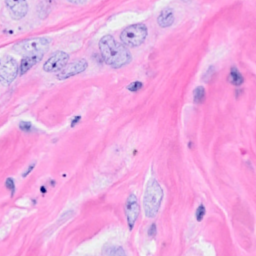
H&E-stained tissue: Breast